Interaction volume radius: 5 \u00c5
Interaction volume height: 25 \u00c5
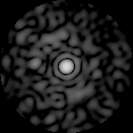
Disorder parameter: 0.8616